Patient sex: F
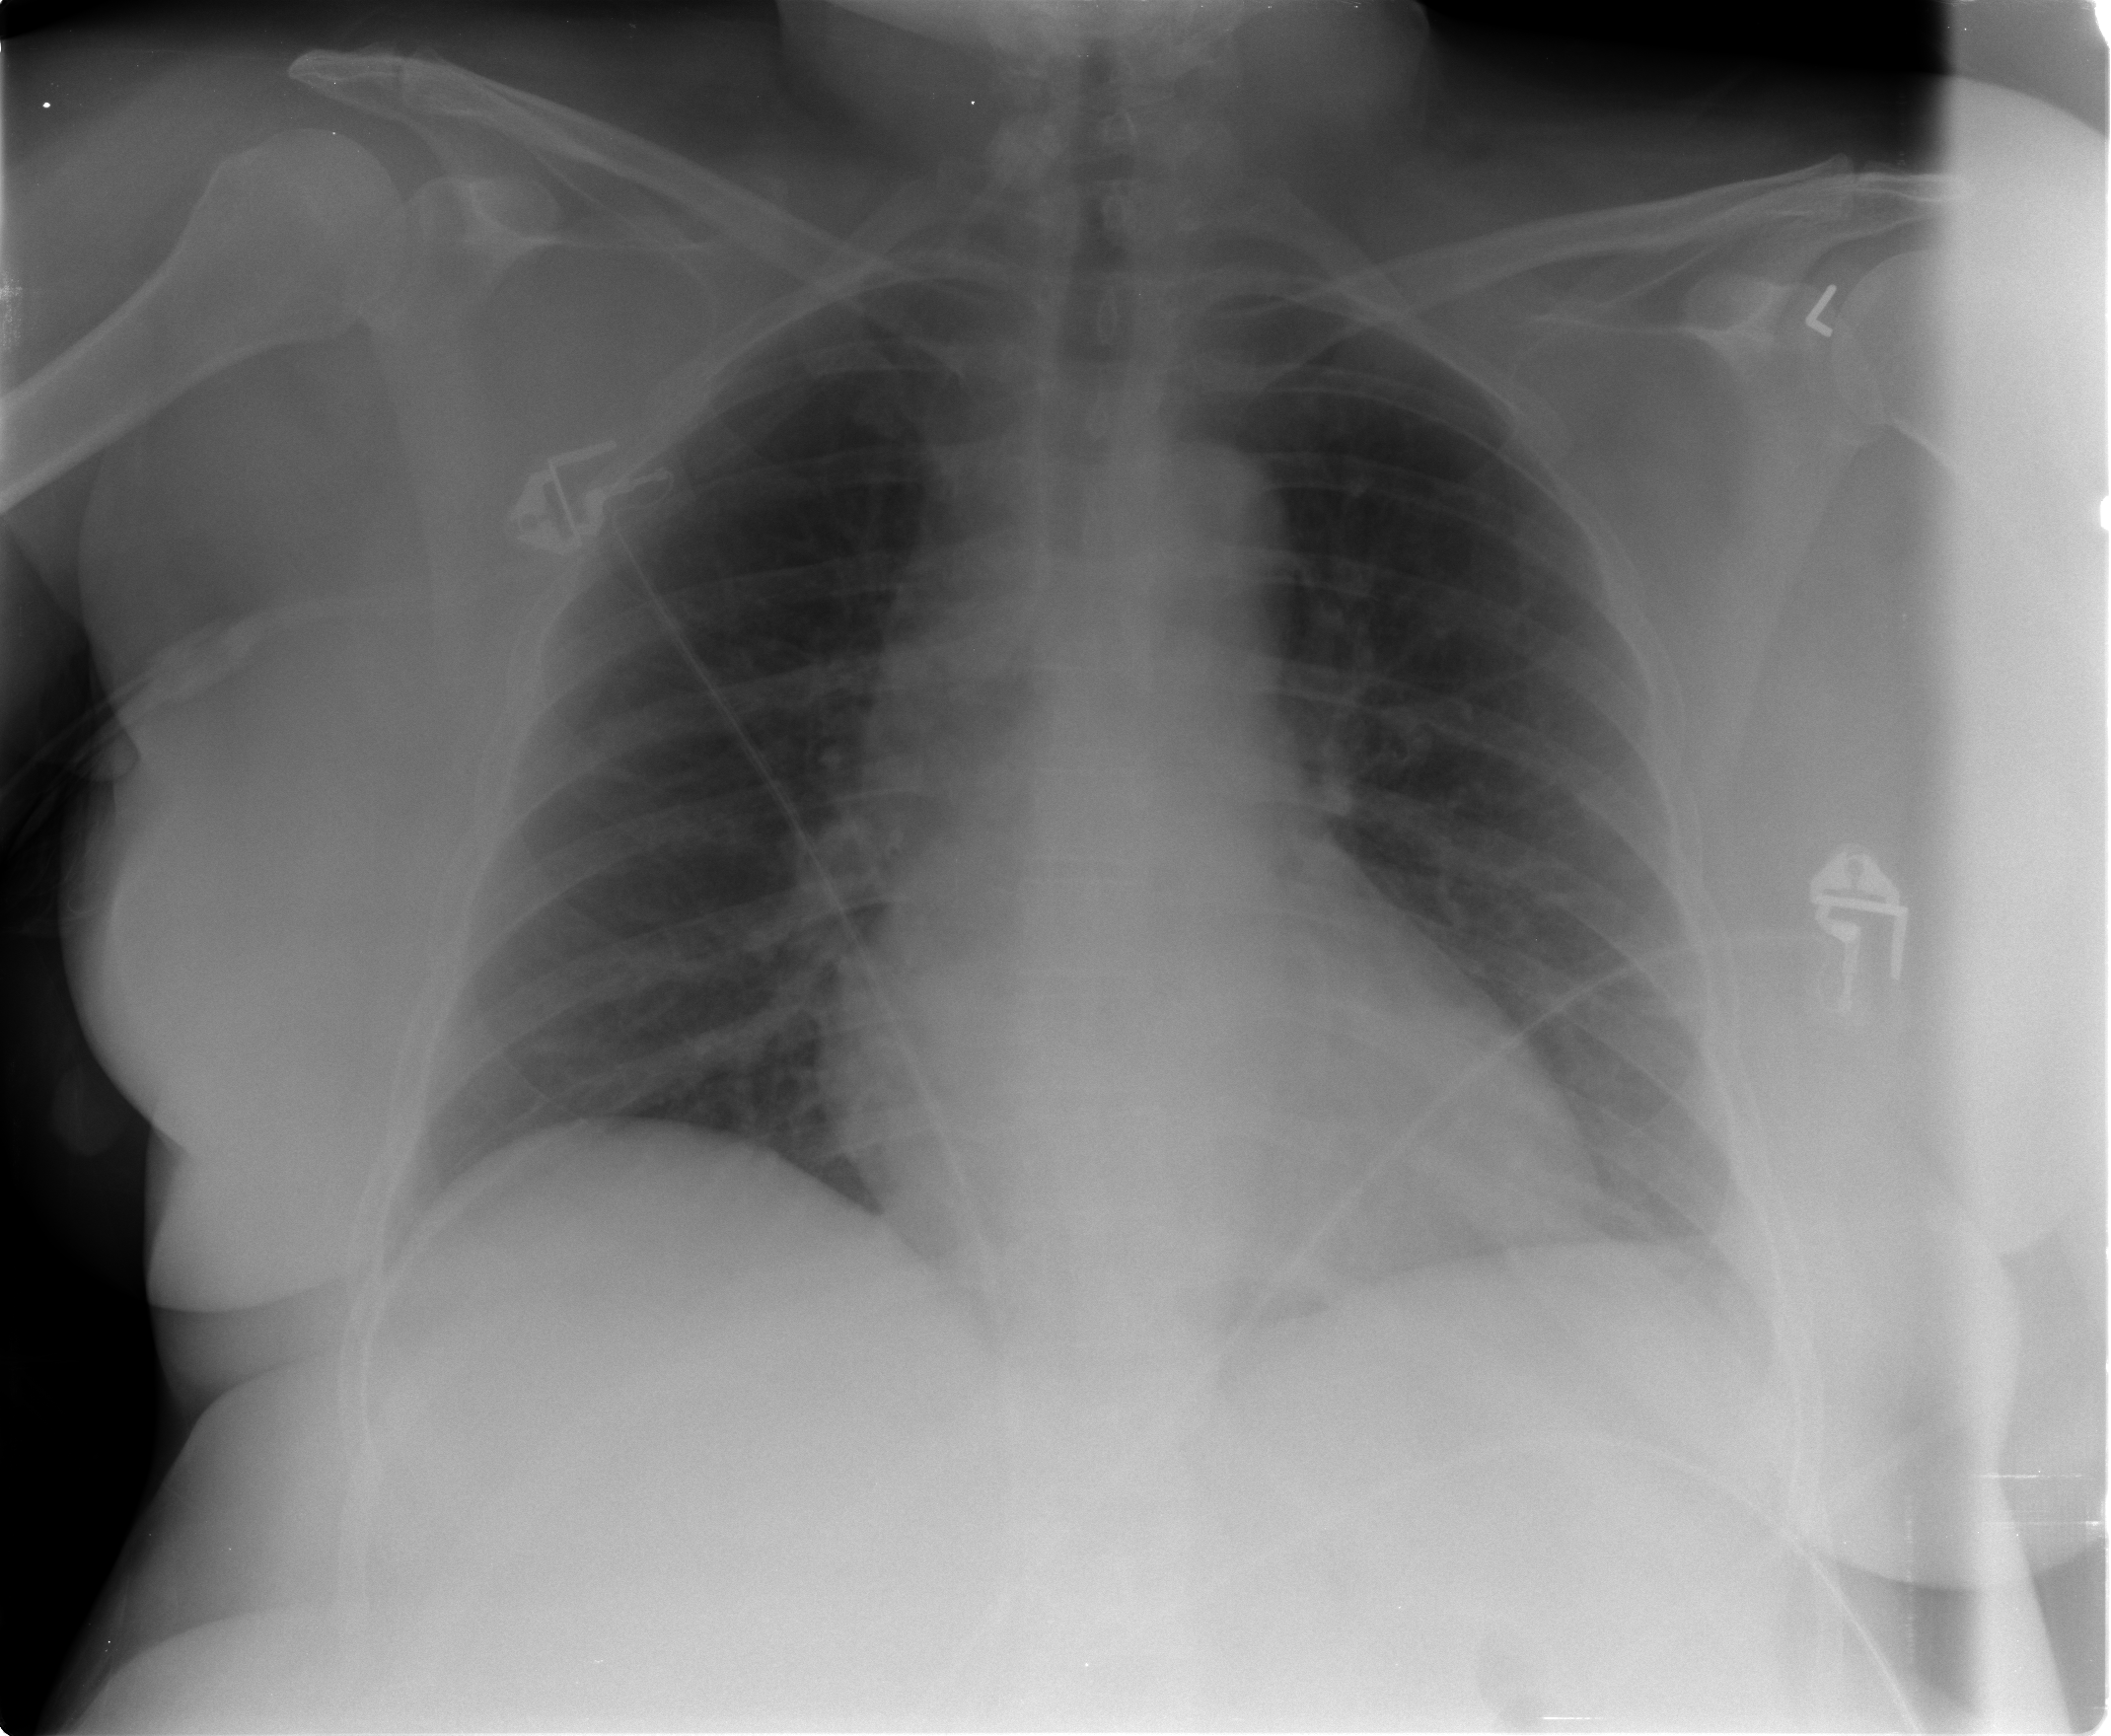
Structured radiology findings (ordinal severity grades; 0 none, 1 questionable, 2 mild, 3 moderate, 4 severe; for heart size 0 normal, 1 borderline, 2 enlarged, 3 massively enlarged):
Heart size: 0
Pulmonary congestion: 0
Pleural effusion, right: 0
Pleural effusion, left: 1
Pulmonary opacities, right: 0
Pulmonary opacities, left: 0
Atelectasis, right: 1
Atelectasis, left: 2